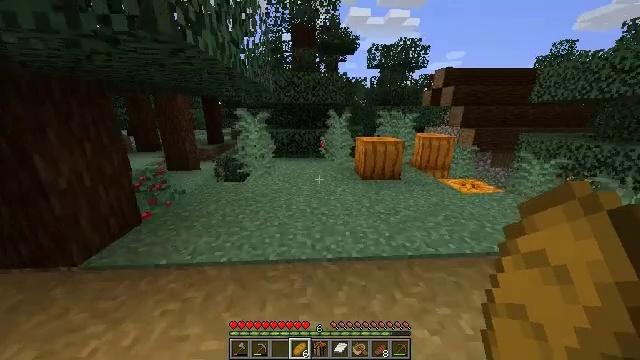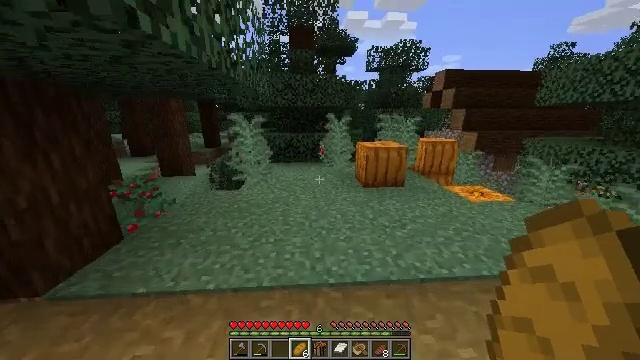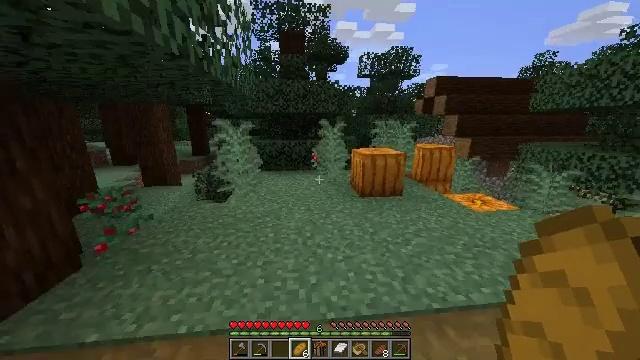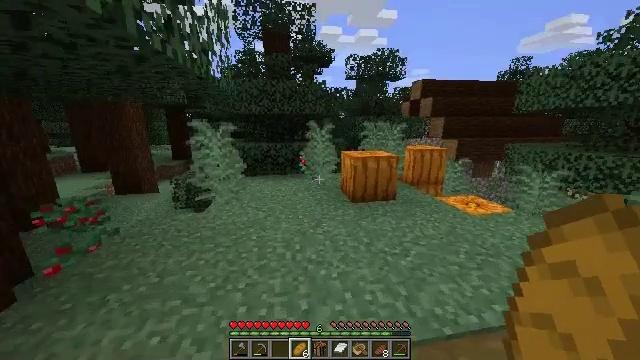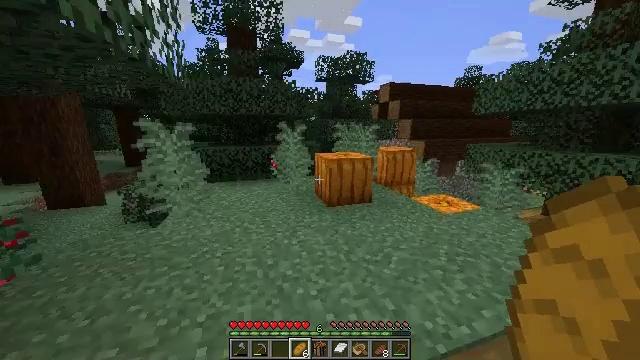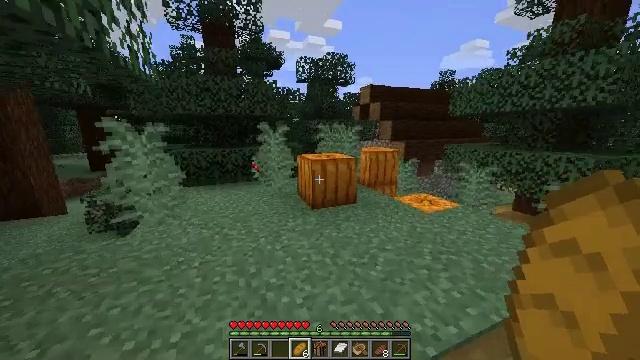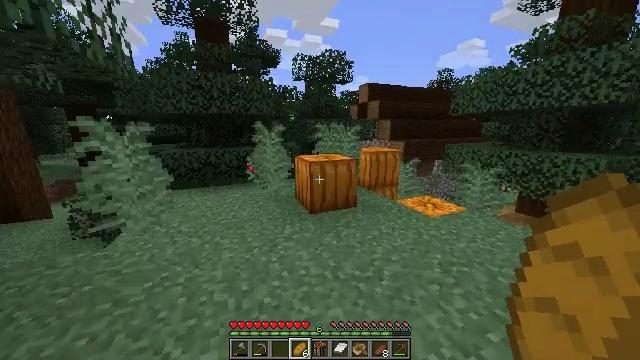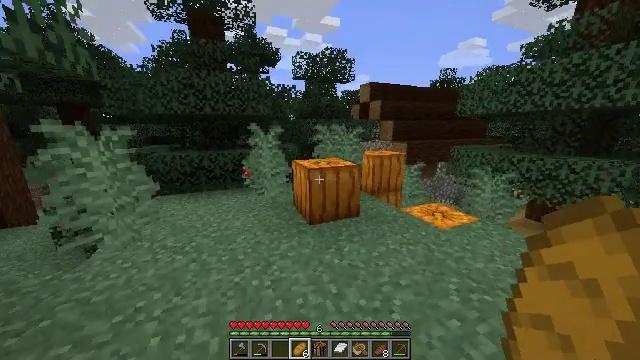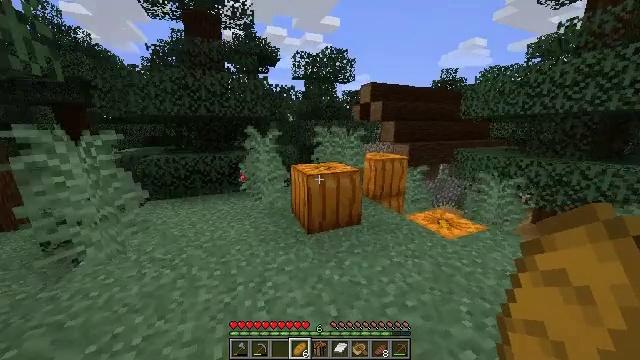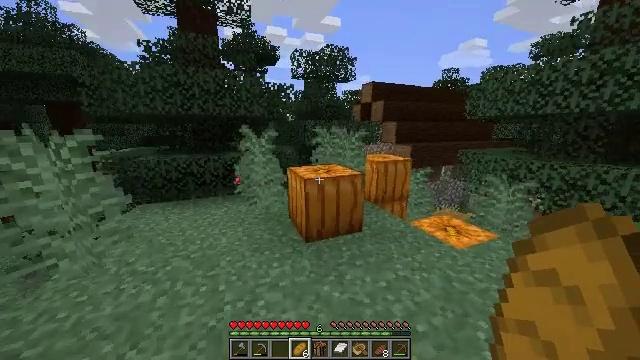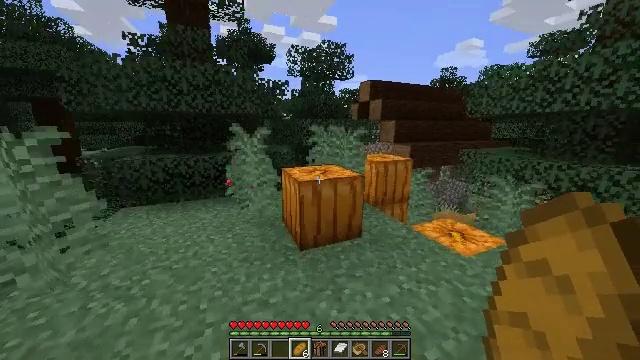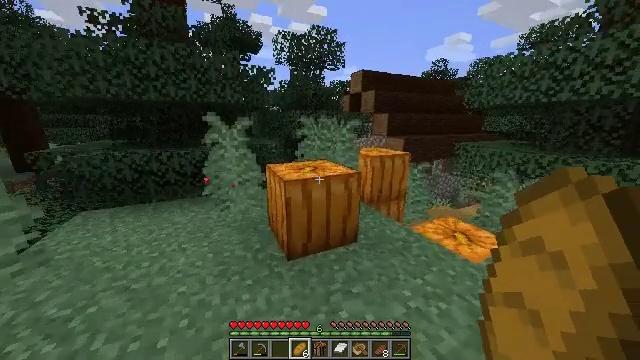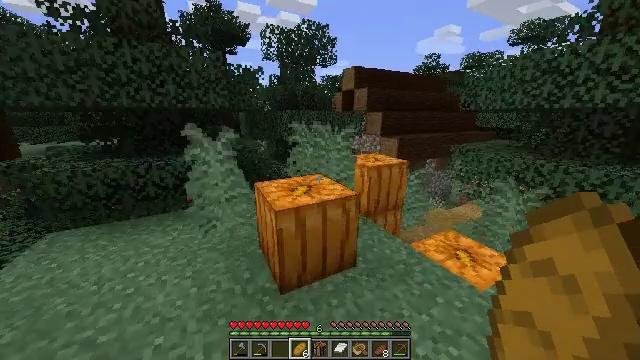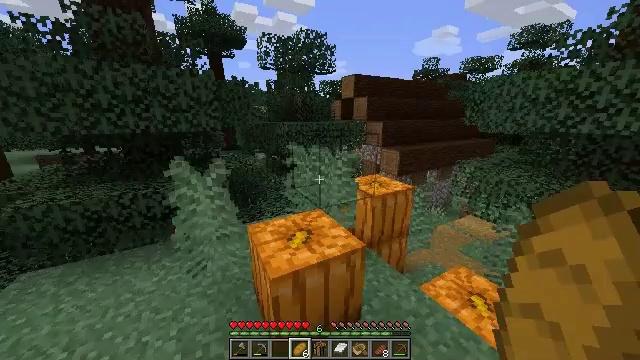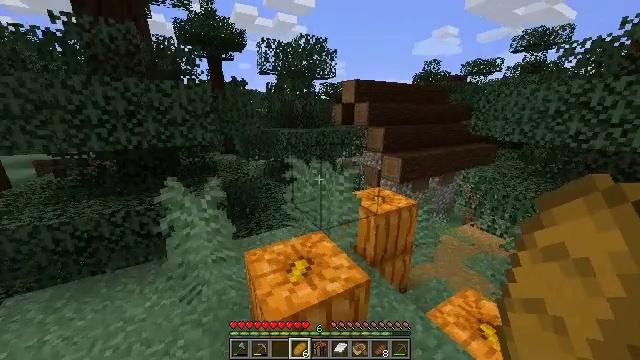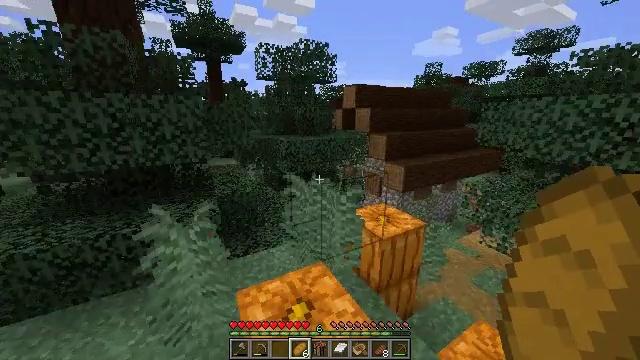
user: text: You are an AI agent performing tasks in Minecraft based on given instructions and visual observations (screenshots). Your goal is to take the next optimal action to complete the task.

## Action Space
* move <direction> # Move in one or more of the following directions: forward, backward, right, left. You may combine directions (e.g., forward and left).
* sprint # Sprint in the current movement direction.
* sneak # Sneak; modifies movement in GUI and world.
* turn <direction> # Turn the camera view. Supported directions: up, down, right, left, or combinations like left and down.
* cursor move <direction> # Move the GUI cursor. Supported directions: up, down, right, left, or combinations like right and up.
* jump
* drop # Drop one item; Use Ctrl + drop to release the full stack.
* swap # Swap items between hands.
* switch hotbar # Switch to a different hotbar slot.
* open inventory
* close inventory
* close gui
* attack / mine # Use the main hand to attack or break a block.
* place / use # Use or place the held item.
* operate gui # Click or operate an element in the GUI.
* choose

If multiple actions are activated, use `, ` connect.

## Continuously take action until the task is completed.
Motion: motion action
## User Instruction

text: Break the brewing stand to collect it.
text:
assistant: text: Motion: move forward, sprint
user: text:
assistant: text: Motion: move forward, sprint, turn right and up
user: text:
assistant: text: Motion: move forward, sprint, turn right
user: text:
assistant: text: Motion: move forward, sprint, turn right
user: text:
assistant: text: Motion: move forward, sprint, turn right
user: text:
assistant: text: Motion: move forward, sprint
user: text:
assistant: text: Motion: move forward, sprint
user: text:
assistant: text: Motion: move forward, sprint
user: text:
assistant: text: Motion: move forward, sprint
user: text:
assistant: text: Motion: move forward, sprint
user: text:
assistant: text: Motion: move forward, sprint, turn right and down
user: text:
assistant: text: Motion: move forward, sprint, turn right and down, jump
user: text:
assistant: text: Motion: move forward, sprint, jump
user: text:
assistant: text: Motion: move forward, sprint, jump
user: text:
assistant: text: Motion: move forward, sprint, jump
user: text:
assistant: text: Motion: move forward, sprint, jump
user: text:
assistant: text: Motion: move forward, sprint, jump
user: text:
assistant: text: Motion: move forward, sprint
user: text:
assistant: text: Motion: move forward, sprint
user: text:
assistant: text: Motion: move forward, sprint
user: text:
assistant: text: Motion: move forward, sprint
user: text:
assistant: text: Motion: move forward, sprint, turn left, jump
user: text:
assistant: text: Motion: move forward, sprint, turn left, jump
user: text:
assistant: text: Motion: sprint, turn left, jump
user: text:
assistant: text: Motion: sprint, turn left, jump
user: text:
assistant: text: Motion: move forward, sprint, turn left, jump
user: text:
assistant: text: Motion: move forward, sprint, turn left, jump
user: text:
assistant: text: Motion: move forward, sprint, jump
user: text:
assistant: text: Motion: move forward and move left, sprint, jump
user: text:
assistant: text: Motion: move forward and move left, sprint, jump